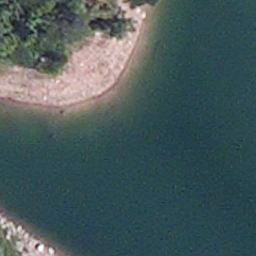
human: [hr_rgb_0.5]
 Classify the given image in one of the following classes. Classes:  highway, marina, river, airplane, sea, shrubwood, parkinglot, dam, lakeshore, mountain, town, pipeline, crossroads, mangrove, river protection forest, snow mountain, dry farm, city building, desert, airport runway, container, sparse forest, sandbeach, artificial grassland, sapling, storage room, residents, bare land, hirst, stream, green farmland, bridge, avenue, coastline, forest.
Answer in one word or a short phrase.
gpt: lakeshore